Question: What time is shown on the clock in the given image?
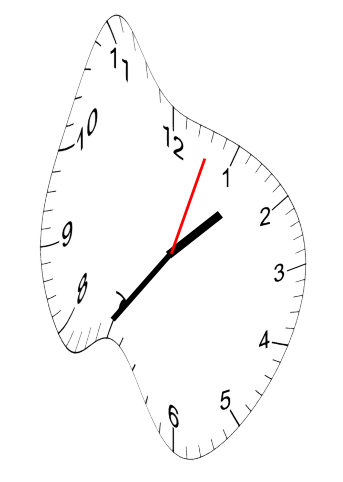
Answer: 01:36:03